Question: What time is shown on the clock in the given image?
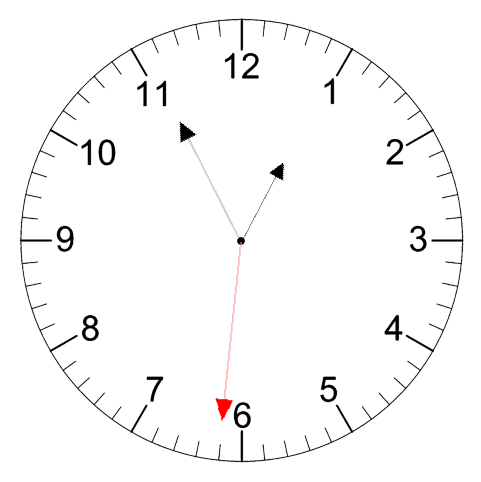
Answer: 12:55:31